Field crop: maize
Growth stage: 2
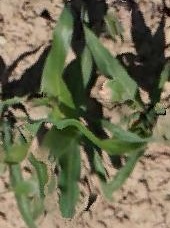
Species: maize